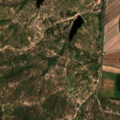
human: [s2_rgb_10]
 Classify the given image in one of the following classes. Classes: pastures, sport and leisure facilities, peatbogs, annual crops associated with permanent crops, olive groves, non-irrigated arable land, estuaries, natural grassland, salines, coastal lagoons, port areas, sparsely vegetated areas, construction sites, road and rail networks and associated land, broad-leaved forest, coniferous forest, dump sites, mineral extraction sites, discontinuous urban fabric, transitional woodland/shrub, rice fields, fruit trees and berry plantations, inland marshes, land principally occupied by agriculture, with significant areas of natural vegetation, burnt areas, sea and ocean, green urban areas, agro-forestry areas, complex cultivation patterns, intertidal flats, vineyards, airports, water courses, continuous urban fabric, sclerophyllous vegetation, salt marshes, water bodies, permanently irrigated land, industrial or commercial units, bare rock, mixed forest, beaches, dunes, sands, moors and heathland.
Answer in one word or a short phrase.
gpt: continuous urban fabric